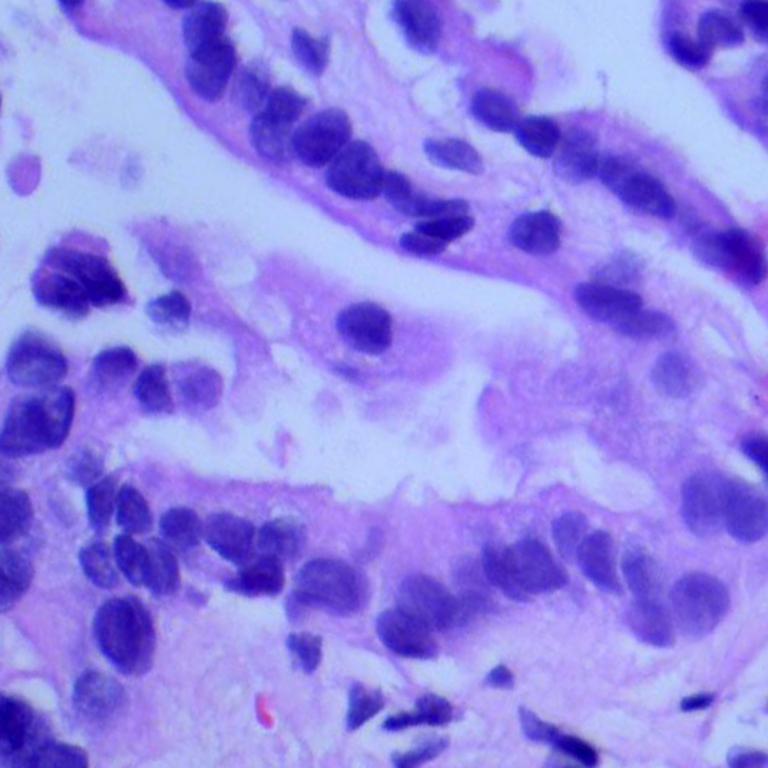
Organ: lung
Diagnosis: adenocarcinomas